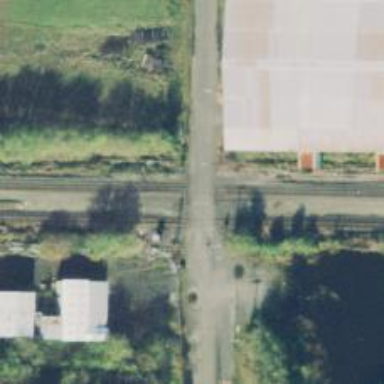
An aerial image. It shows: Railway siding with rails.